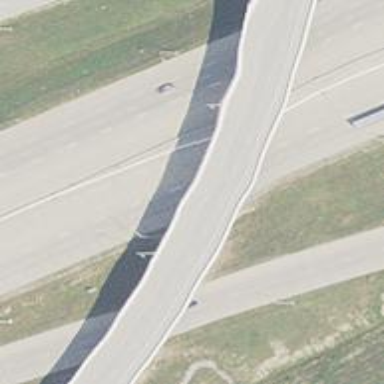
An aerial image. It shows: Bent bridge.